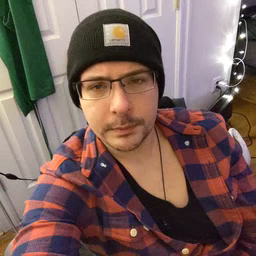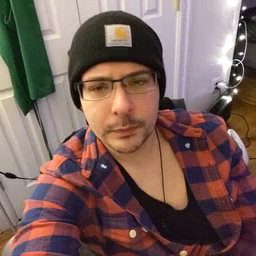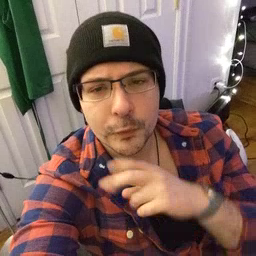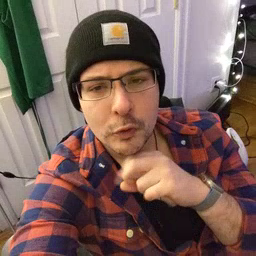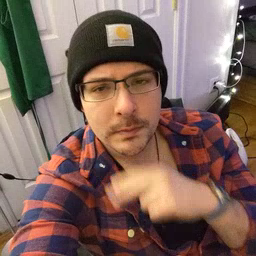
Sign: frog